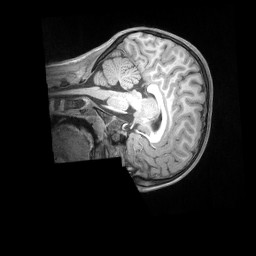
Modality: T1w
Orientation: sagittal
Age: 8
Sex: male
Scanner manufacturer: siemens
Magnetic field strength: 3 T
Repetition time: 2.53 s
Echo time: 0.00164 s